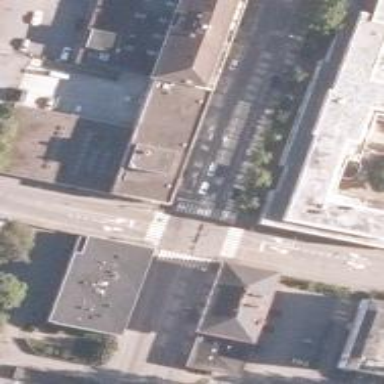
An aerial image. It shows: Zebra crossing on the road.